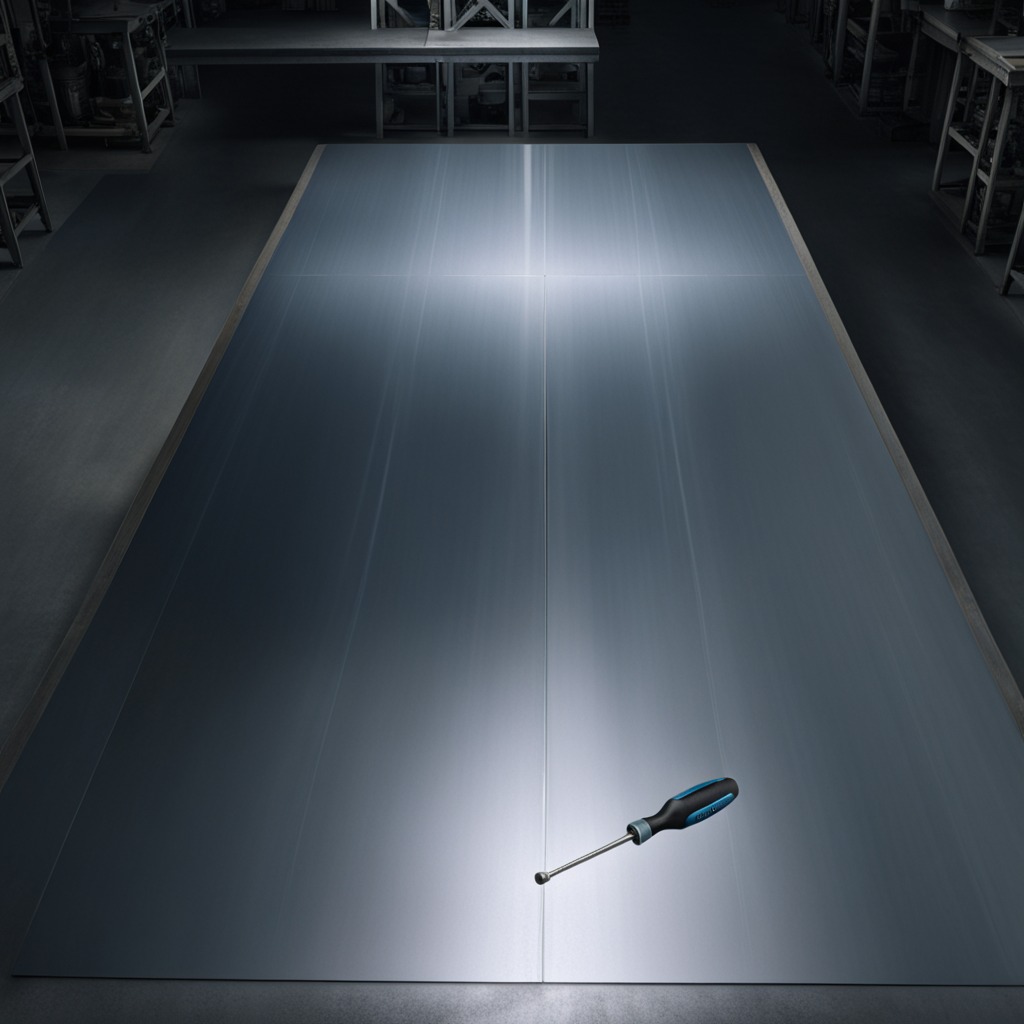
A screwdriver is lying on the tabletop.